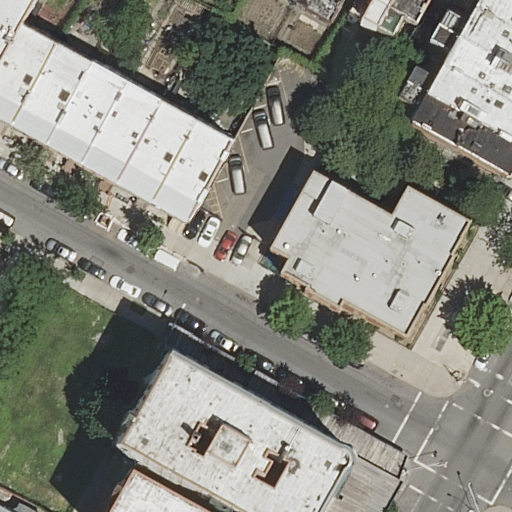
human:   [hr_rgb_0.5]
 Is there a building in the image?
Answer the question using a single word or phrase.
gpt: yes

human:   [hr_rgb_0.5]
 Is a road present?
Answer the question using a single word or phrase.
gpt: yes

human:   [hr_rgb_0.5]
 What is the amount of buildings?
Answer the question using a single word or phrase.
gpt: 20

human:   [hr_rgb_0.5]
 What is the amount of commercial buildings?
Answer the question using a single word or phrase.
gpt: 0

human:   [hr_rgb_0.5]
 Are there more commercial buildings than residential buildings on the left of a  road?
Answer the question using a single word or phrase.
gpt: no

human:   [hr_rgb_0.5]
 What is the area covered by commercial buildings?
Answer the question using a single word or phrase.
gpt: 0m2

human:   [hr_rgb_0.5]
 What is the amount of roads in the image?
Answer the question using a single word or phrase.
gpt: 4

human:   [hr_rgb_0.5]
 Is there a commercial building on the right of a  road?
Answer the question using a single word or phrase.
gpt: no

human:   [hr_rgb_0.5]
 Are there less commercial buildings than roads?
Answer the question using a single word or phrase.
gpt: yes

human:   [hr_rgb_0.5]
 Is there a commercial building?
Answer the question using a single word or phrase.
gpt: no

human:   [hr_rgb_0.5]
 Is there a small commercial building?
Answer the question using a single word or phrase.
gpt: no

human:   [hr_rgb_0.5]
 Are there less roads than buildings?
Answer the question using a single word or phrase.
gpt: yes

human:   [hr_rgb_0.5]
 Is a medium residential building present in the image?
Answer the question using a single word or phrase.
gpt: yes

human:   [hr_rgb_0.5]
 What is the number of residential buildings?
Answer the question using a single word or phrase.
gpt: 20

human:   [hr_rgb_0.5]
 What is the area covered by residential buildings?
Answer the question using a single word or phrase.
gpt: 2983m2

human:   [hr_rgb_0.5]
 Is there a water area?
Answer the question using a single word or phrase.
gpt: no

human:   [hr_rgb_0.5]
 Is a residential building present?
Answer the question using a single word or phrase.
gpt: yes

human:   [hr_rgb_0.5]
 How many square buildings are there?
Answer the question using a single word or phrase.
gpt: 0

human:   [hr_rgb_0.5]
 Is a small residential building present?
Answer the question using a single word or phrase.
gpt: yes

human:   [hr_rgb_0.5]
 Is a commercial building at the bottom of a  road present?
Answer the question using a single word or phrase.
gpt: no

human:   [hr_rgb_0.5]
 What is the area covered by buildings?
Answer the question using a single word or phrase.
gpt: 2983m2

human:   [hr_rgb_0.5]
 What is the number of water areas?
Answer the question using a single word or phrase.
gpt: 0

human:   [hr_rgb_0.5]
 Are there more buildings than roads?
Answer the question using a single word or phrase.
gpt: yes

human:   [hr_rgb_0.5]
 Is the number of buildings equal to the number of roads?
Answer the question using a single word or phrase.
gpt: no

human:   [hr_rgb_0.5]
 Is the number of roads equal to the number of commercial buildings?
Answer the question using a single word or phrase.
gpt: no

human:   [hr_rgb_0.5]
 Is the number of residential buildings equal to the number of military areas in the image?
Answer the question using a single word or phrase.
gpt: no

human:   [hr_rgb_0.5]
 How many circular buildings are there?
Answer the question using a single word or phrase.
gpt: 0

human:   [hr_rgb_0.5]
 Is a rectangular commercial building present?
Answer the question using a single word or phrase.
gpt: no

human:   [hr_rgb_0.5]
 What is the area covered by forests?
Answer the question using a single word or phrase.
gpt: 0m2

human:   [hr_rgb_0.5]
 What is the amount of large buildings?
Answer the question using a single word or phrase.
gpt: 2

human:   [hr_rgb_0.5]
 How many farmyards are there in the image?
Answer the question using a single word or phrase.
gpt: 0

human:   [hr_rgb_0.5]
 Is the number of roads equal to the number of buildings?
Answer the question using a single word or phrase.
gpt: no

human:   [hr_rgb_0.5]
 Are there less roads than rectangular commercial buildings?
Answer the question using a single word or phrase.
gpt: no

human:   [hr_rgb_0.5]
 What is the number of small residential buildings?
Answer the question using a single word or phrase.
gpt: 9

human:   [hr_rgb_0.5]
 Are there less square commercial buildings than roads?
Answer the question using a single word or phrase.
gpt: yes

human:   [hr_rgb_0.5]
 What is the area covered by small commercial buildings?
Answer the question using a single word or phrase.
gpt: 0m2

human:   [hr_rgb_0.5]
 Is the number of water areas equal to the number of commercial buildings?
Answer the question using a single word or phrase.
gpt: yes

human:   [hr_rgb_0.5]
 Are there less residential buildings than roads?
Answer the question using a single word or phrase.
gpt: no

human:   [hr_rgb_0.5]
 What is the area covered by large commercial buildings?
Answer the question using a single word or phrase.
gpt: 0m2

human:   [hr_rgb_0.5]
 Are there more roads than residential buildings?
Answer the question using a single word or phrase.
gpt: no

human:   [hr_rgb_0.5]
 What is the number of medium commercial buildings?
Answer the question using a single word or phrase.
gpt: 0

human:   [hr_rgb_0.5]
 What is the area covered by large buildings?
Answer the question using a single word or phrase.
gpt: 1499m2

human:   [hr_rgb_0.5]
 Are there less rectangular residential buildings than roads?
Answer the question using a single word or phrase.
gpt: no

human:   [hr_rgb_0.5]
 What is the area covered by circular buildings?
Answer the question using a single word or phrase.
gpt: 0m2

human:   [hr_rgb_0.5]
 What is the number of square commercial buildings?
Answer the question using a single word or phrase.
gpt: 0

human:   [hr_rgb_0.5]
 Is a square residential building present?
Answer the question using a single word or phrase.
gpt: no

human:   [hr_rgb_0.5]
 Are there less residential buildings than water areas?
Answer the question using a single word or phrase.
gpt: no

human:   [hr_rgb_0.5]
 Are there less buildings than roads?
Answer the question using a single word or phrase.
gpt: no

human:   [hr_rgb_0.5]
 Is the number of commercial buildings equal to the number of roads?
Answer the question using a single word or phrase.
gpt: no

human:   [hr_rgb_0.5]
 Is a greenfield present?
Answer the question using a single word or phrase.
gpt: no

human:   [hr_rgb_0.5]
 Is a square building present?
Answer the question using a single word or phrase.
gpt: no

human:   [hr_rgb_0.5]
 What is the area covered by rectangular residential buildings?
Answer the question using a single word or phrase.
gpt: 1340m2

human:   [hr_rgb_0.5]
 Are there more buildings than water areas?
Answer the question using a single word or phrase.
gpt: yes

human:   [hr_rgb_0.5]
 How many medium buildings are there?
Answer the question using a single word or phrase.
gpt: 9

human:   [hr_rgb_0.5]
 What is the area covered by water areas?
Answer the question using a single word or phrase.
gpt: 0m2

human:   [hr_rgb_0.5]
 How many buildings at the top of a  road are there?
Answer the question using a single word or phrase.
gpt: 17

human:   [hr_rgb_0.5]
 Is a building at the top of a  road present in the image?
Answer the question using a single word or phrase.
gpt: yes

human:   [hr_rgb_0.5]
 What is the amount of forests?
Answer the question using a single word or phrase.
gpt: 0

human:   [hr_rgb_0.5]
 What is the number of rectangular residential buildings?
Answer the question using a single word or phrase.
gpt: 17

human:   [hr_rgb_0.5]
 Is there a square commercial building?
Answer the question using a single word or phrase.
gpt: no

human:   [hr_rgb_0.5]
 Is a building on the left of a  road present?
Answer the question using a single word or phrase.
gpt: yes

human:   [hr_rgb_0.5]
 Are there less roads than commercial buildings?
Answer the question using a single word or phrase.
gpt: no

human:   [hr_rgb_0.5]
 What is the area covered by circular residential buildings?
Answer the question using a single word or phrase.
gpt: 0m2

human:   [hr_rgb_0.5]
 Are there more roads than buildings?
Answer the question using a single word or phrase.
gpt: no